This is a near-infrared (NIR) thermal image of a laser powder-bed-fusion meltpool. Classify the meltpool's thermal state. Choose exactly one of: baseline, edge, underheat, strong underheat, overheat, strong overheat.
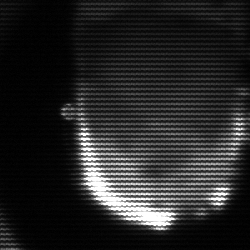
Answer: baseline